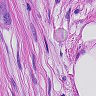
Metastatic tissue present: yes